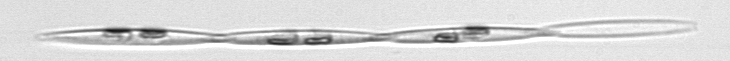
Label: Pseudo-nitzschia